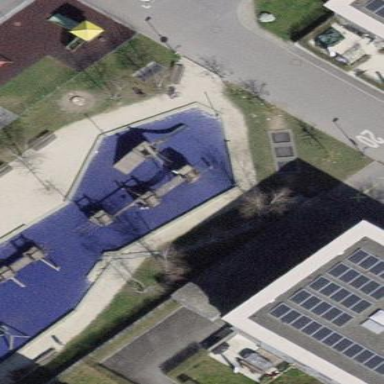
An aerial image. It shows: Playground area for leisure activities on the land.